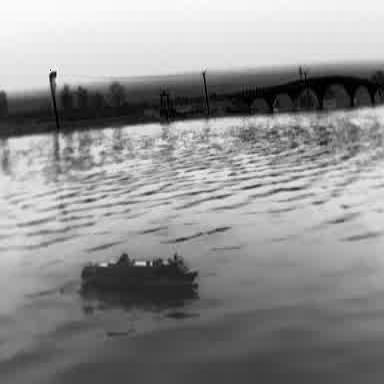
There is a container_ship in the infrared image.